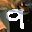
Label: 9